Question: I created a home page for my app with tile design but my last tile gets half hidden in devices smaller than 5 inches. Please Help!! I think the app is not resizing in these devies the tiles dont shrink . I am a beginner in Android app development.
The below code is my activity_home.xml and
this is the screenshot of what my app looks in an 5 inch device.

You can see the last tile is under the upper two. Why is this happening?
'''
<?xml version="1.0" encoding="utf-8"?>
<LinearLayout xmlns:android="http://schemas.android.com/apk/res/android"
xmlns:app="http://schemas.android.com/apk/res-auto"
xmlns:tools="http://schemas.android.com/tools"
android:layout_width="match_parent"
android:layout_height="match_parent"
tools:context=".Home"
android:orientation="vertical"
android:padding="10dp"
android:background="@color/backgroundcolor"
android:gravity="center"
>
<LinearLayout
android:clipChildren="false"
android:gravity="center"
android:orientation="horizontal"
android:layout_width="match_parent"
android:layout_height="wrap_content">
<android.support.v7.widget.CardView
android:foreground="?android:attr/selectableItemBackground"
android:clickable="true"
android:layout_width="160dp"
android:layout_height="190dp"
android:layout_margin="10dp">
<LinearLayout
android:layout_width="match_parent"
android:layout_height="match_parent"
android:orientation="vertical"
android:gravity="center">
<ImageView
android:layout_width="64dp"
android:layout_height="64dp"
android:background="@drawable/cerclebackgroundpurple"
android:src="@drawable/ic_attach_money_black_24dp"
android:padding="10dp"
/>
<TextView
android:layout_width="wrap_content"
android:layout_height="wrap_content"
android:textStyle="bold"
android:layout_marginTop="10dp"
android:text="Banking"/>
<View
android:layout_width="match_parent"
android:layout_height="1dp"
android:background="@color/lightgray"
android:layout_margin="10dp"/>
<TextView
android:layout_width="wrap_content"
android:layout_height="wrap_content"
android:gravity="center"
android:text="Check your bank activities"
android:padding="5dp"
android:textColor="@android:color/darker_gray"
/>
</LinearLayout>
</android.support.v7.widget.CardView>
<android.support.v7.widget.CardView
android:foreground="?android:attr/selectableItemBackground"
android:clickable="true"
android:layout_width="160dp"
android:layout_height="190dp"
android:layout_margin="10dp">
<LinearLayout
android:layout_width="match_parent"
android:layout_height="match_parent"
android:orientation="vertical"
android:gravity="center">
<ImageView
android:layout_width="64dp"
android:layout_height="64dp"
android:background="@drawable/cerclebackgroundpink"
android:src="@drawable/ic_lightbulb_outline_black_24dp"
android:padding="10dp"
/>
<TextView
android:layout_width="wrap_content"
android:layout_height="wrap_content"
android:textStyle="bold"
android:layout_marginTop="10dp"
android:text="Ideas"/>
<View
android:layout_width="match_parent"
android:layout_height="1dp"
android:background="@color/lightgray"
android:layout_margin="10dp"/>
<TextView
android:layout_width="wrap_content"
android:layout_height="wrap_content"
android:gravity="center"
android:text="Check your bank activities"
android:padding="5dp"
android:textColor="@android:color/darker_gray"
/>
</LinearLayout>
</android.support.v7.widget.CardView>
</LinearLayout>
<LinearLayout
android:clipChildren="false"
android:gravity="center"
android:orientation="horizontal"
android:layout_width="match_parent"
android:layout_height="wrap_content">
<android.support.v7.widget.CardView
android:foreground="?android:attr/selectableItemBackground"
android:clickable="true"
android:layout_width="160dp"
android:layout_height="190dp"
android:layout_margin="10dp">
<LinearLayout
android:layout_width="match_parent"
android:layout_height="match_parent"
android:orientation="vertical"
android:gravity="center">
<ImageView
android:layout_width="64dp"
android:layout_height="64dp"
android:background="@drawable/cerclebackgroundgreen"
android:src="@drawable/ic_control_point_black_24dp"
android:padding="10dp"
/>
<TextView
android:layout_width="wrap_content"
android:layout_height="wrap_content"
android:textStyle="bold"
android:layout_marginTop="10dp"
android:text="Add"/>
<View
android:layout_width="match_parent"
android:layout_height="1dp"
android:background="@color/lightgray"
android:layout_margin="10dp"/>
<TextView
android:layout_width="wrap_content"
android:layout_height="wrap_content"
android:gravity="center"
android:text="Check your bank activities"
android:padding="5dp"
android:textColor="@android:color/darker_gray"
/>
</LinearLayout>
</android.support.v7.widget.CardView>
<android.support.v7.widget.CardView
android:layout_width="160dp"
android:layout_height="190dp"
android:layout_margin="10dp">
<LinearLayout
android:foreground="?android:attr/selectableItemBackground"
android:clickable="true"
android:layout_width="match_parent"
android:layout_height="match_parent"
android:orientation="vertical"
android:gravity="center">
<ImageView
android:layout_width="64dp"
android:layout_height="64dp"
android:background="@drawable/cerclebackgroundyello"
android:src="@drawable/ic_attach_file_black_24dp"
android:padding="10dp"
/>
<TextView
android:layout_width="wrap_content"
android:layout_height="wrap_content"
android:textStyle="bold"
android:layout_marginTop="10dp"
android:text="Links"/>
<View
android:layout_width="match_parent"
android:layout_height="1dp"
android:background="@color/lightgray"
android:layout_margin="10dp"/>
<TextView
android:layout_width="wrap_content"
android:layout_height="wrap_content"
android:gravity="center"
android:text="Check your bank activities"
android:padding="5dp"
android:textColor="@android:color/darker_gray"
/>
</LinearLayout>
</android.support.v7.widget.CardView>
</LinearLayout>
<LinearLayout
android:clipChildren="false"
android:gravity="center"
android:orientation="horizontal"
android:layout_width="match_parent"
android:layout_height="wrap_content">
<android.support.v7.widget.CardView
android:layout_width="340dp"
android:layout_height="150dp"
android:layout_margin="10dp">
<LinearLayout
android:foreground="?android:attr/selectableItemBackground"
android:clickable="true"
android:layout_width="match_parent"
android:layout_height="match_parent"
android:orientation="vertical"
android:gravity="center">
<ImageView
android:layout_width="64dp"
android:layout_height="64dp"
android:background="@drawable/cerclebackgroundpurple"
android:src="@drawable/ic_wifi_black_24dp"
android:padding="10dp"
/>
<TextView
android:layout_width="wrap_content"
android:layout_height="wrap_content"
android:textStyle="bold"
android:layout_marginTop="10dp"
android:text="Add"/>
<View
android:layout_width="match_parent"
android:layout_height="1dp"
android:background="@color/lightgray"
android:layout_margin="10dp"/>
<TextView
android:layout_width="wrap_content"
android:layout_height="wrap_content"
android:gravity="center"
android:text="Check your bank activities"
android:padding="5dp"
android:textColor="@android:color/darker_gray"
/>
</LinearLayout>
</android.support.v7.widget.CardView>
</LinearLayout>
'''
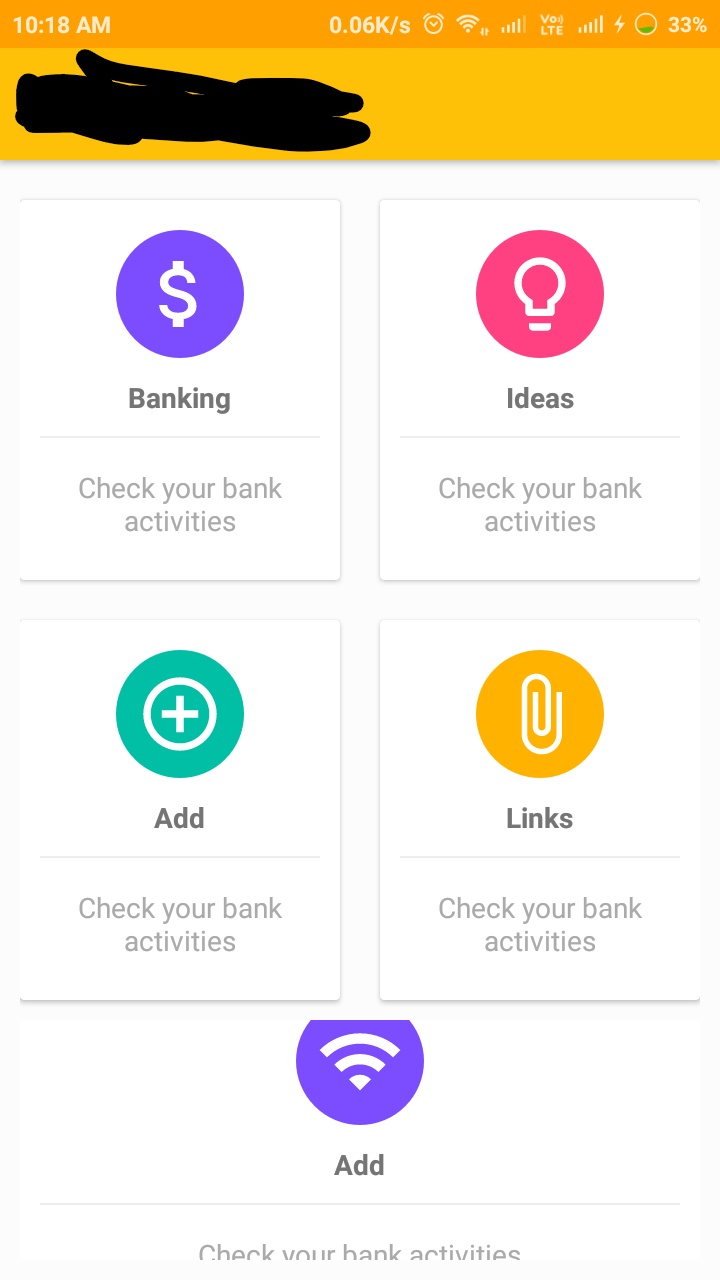
Answer: There are multiple options you can achieve this.
1.You can put it in a scrollview if you want fixed size. You can make scroll bar invisible.
1. You can use weight to divide heights evenly.
2. You can define heights from dimens.xml and create a separate dimens file to define heights for smaller screens.